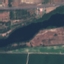
Land use / land cover class: River